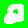
Digit: 2